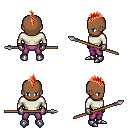
a pixel art fantasy rpg character, male body template, human, dark skin, white long-sleeve shirt, magenta pants, red mohawk hairstyle, metal gloves, metal boots, spear, four views (front, back, left, right), 2x2 character sprite sheet, small pixel art, hard edges, no anti-aliasing